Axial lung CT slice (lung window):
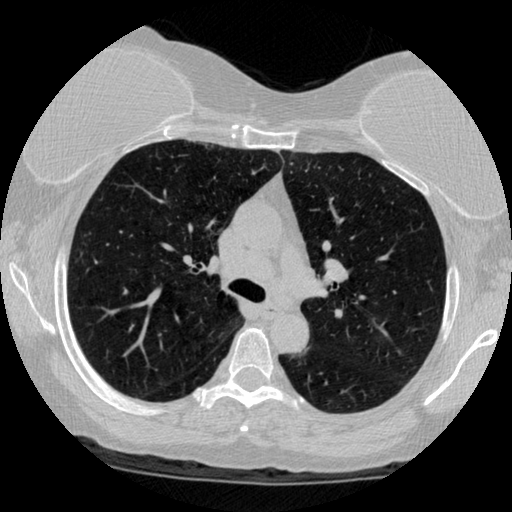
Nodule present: no